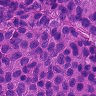
Metastatic tissue present: yes